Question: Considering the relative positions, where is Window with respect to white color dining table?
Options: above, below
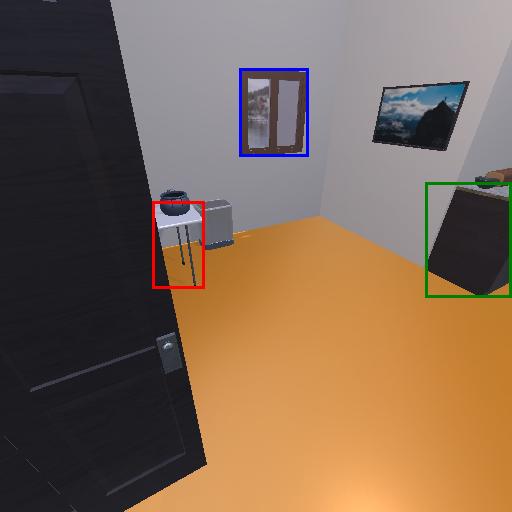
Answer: above